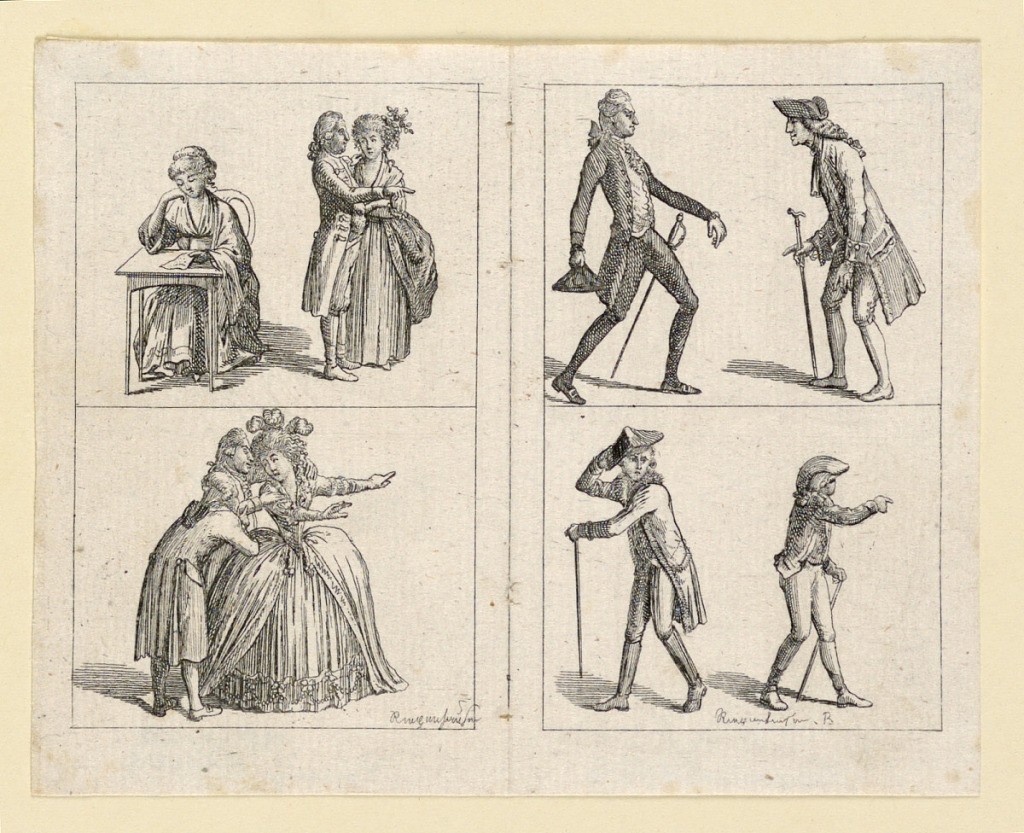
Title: Vignette of Figure Studies
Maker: Johann August Rossmassler, German, 1752 - 1783
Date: ca. 1770-1780
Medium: Engraving on paper
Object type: Print
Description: Four vignettes each showing groups of figures in various attitudes.